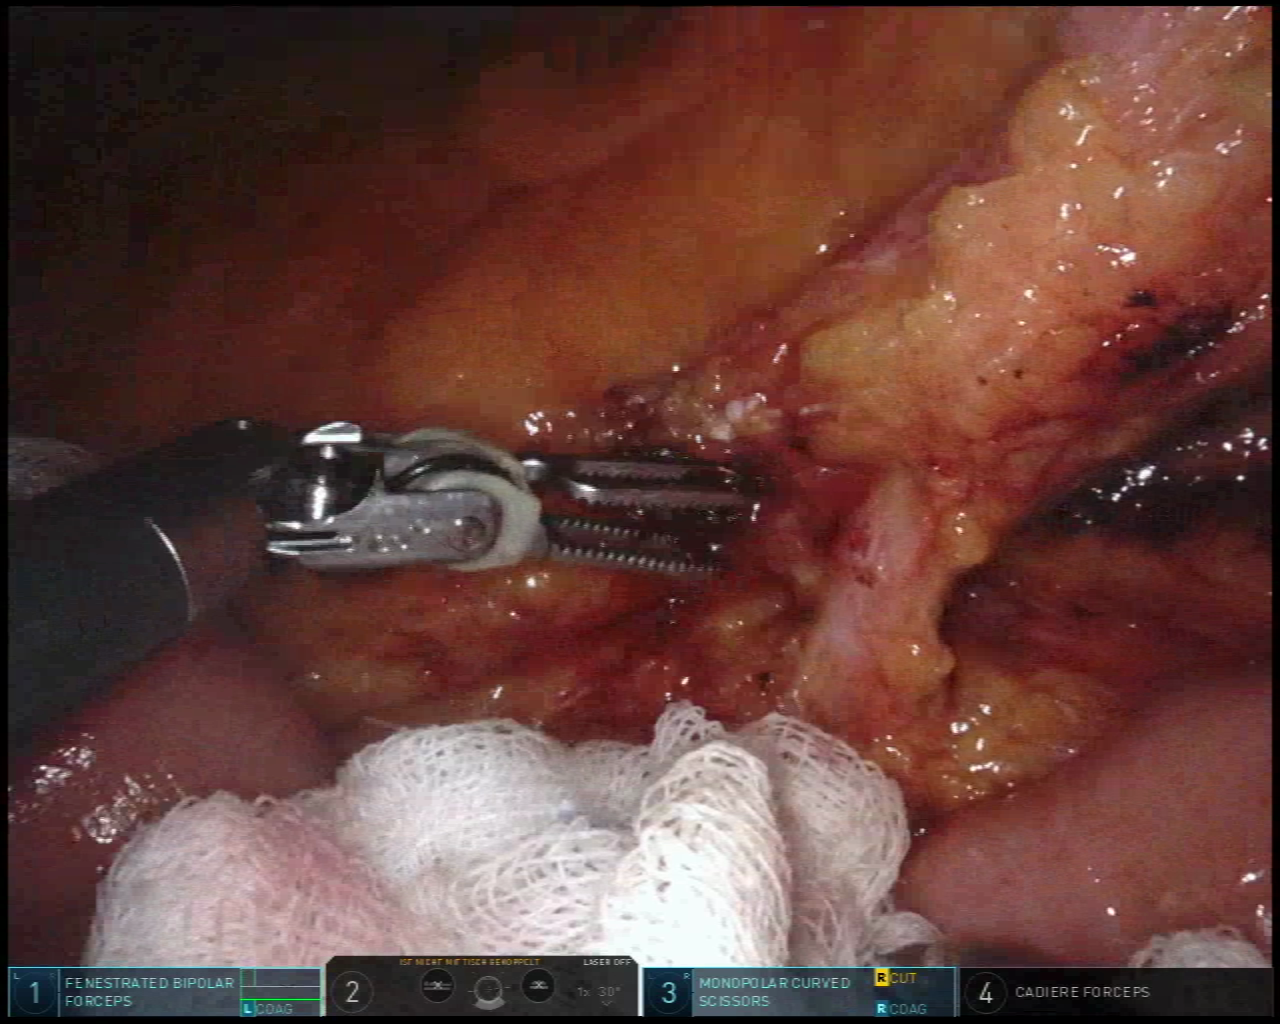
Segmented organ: small_intestine
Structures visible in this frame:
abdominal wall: no
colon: no
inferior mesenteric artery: yes
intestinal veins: no
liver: no
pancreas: no
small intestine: yes
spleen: no
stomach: no
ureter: no
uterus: no
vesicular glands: no